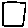
Label: square